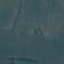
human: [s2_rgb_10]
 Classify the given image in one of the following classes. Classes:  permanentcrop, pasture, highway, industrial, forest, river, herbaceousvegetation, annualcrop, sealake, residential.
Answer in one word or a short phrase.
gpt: Pasture